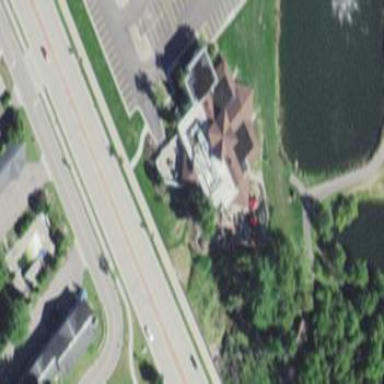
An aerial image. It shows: Building that houses restaurant.